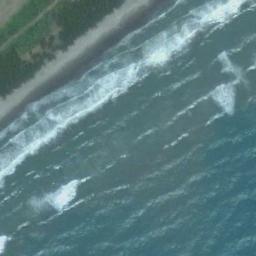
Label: beach